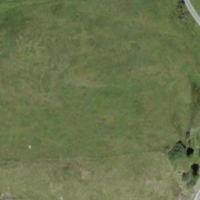
EUNIS habitat code: 24
Species observed at this site:
Campanula thyrsoides